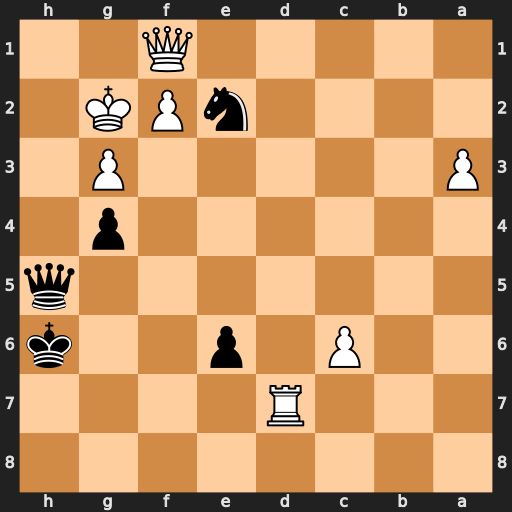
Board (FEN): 8/3R4/2P1p2k/7q/6p1/P5P1/4nPK1/5Q2
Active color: b
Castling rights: -
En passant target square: -
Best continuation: Qh3#